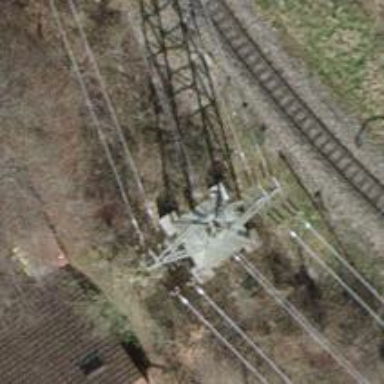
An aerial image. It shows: Lattice structure tower.